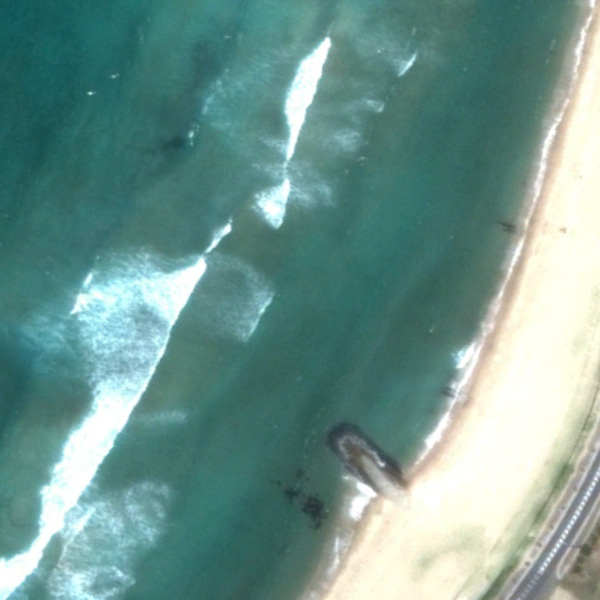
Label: Beach